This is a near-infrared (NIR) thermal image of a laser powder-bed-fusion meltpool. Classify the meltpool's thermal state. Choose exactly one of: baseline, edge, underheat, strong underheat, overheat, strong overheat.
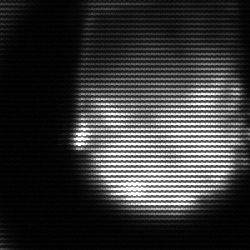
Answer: edge